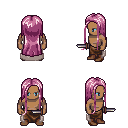
a pixel art fantasy rpg character, male body template, human, dark skin, gray cape, robe skirt, pink extra-long hairstyle, brown shoes, dagger, four views (front, back, left, right), 2x2 character sprite sheet, small pixel art, hard edges, no anti-aliasing